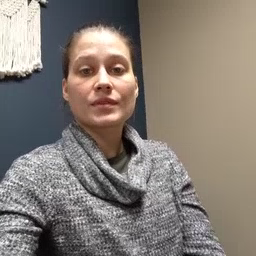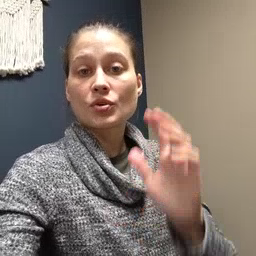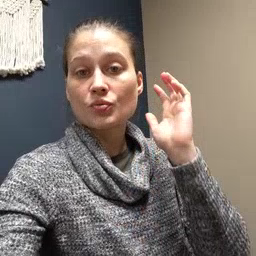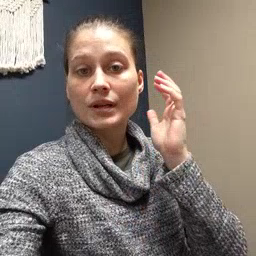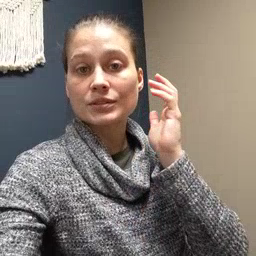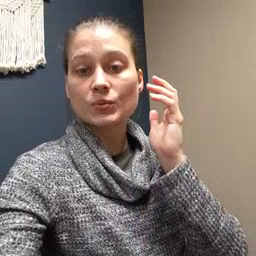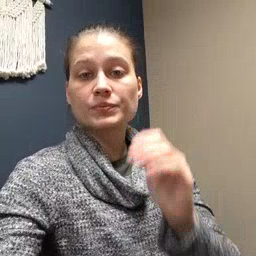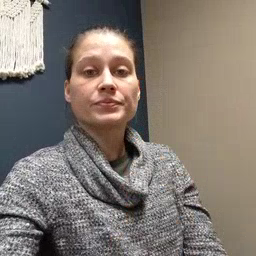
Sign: radio